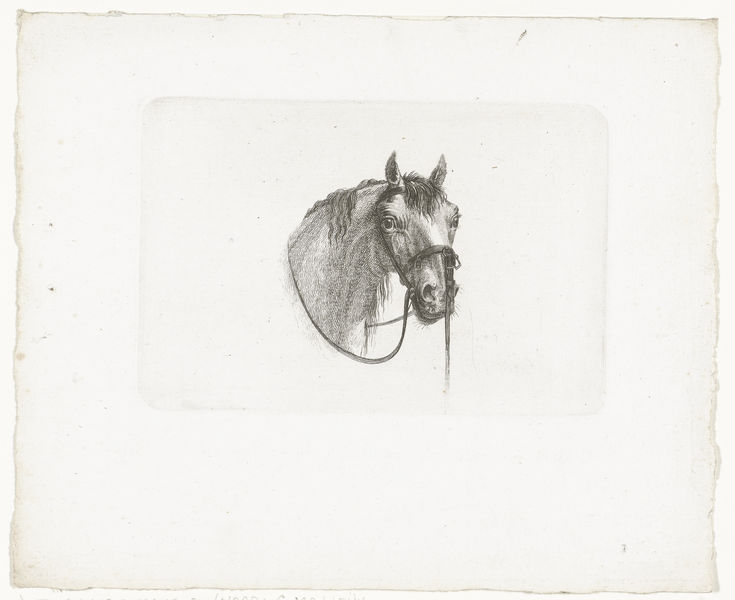
Titel: Paardenhoofd, iets naar rechts
Künstler: Joannes Bemme
Standort: Amsterdam
Institution: Rijksmuseum
Schlagwörter: drawing, black and white, pencil, horse, horsehead